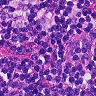
Metastatic tissue present: no